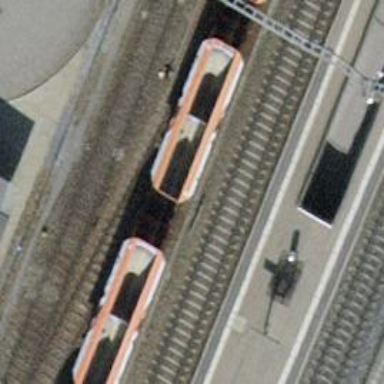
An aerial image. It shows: Single-track railway siding with electrified contact lines.